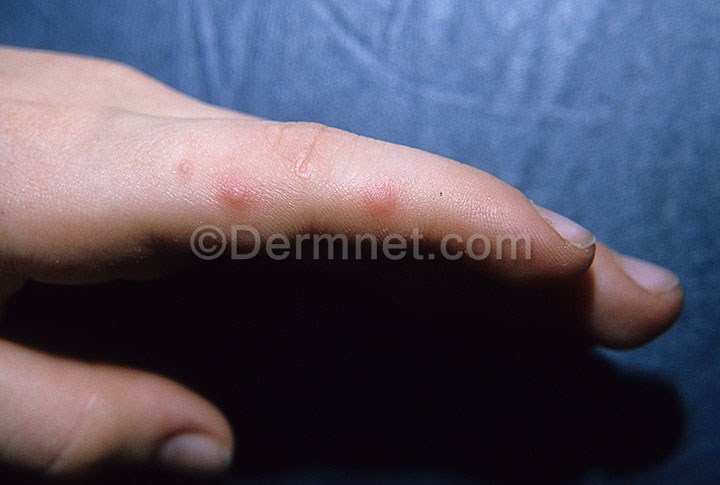
Disease: Warts Molluscum and other Viral Infections